Question: How to update the status as true:

'''
FirebaseFirestore rootRef = FirebaseFirestore.getInstance();
CollectionReference applicationsRef = rootRef.collection("Root");
DocumentReference applicationIdRef = applicationsRef.document("Registration");
applicationIdRef.update("Status",true).addOnCompleteListener(task -> {
}).addOnFailureListener(new OnFailureListener() {
@Override public void onFailure(@NonNull Exception e) {
Log.d("TAG", "onFailure: "+e);
}
});
'''
I was doing by this approach, but I was not getting how to go till status field .
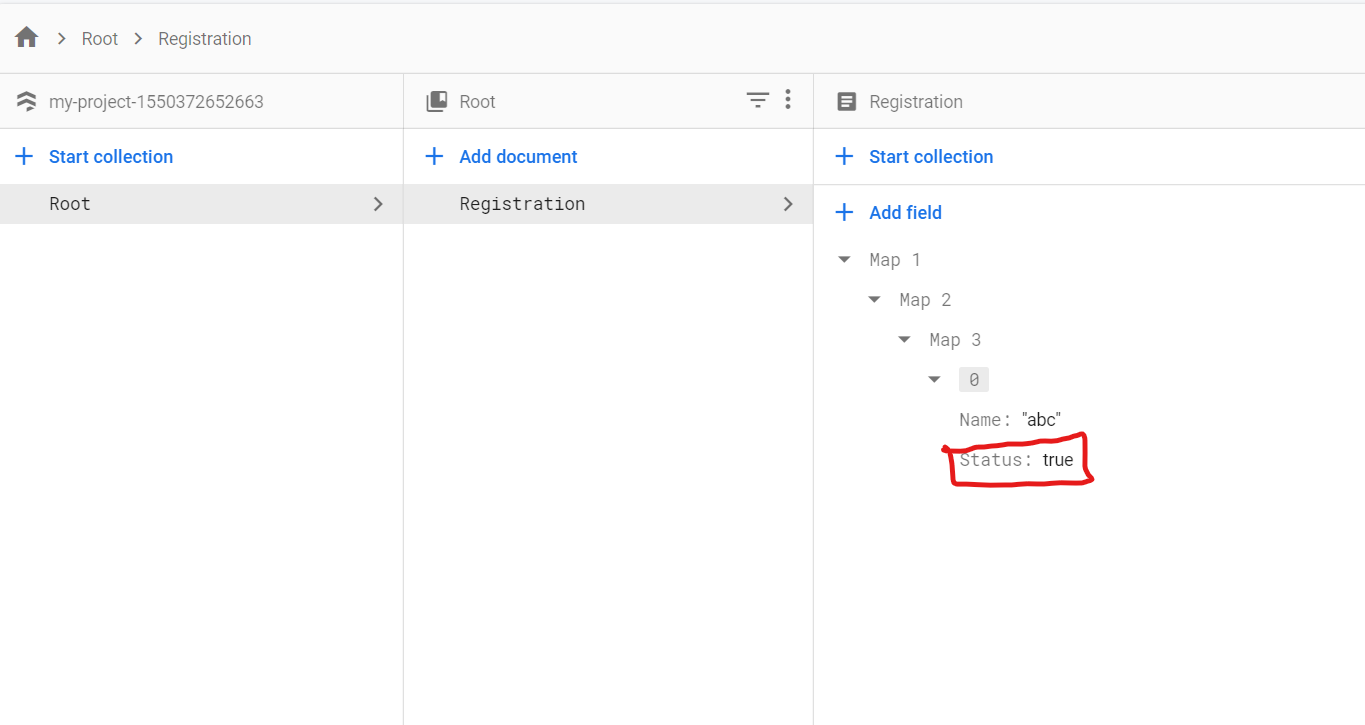
Answer: The 'Map' field is (quite deeply) nested. To update nested fields, you use dot notation like this:
'''
applicationIdRef.update("Map1.Map2.Map3.Status",true)
'''
Also see the Firebase documentation on <URL>
But even then, since the value is in an array, there's no way update a single item in an array by its index. So 'Map1.Map2.Map3.0.Status' won't work. You will need to:
1. Read the document from the database in your application code.
2. Update the item in the array in the nested field.
3. Write the entire array back to the database.
This <URL> has been covered extensively before, so I recommend checking out some of those answers too.